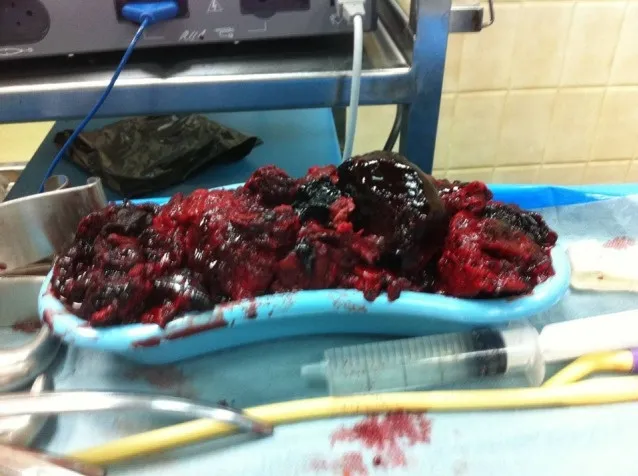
A large amount of thrombus/hematoma removed from within the aneurysm sac.
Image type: medical_photograph (other_medical_photograph)